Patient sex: F
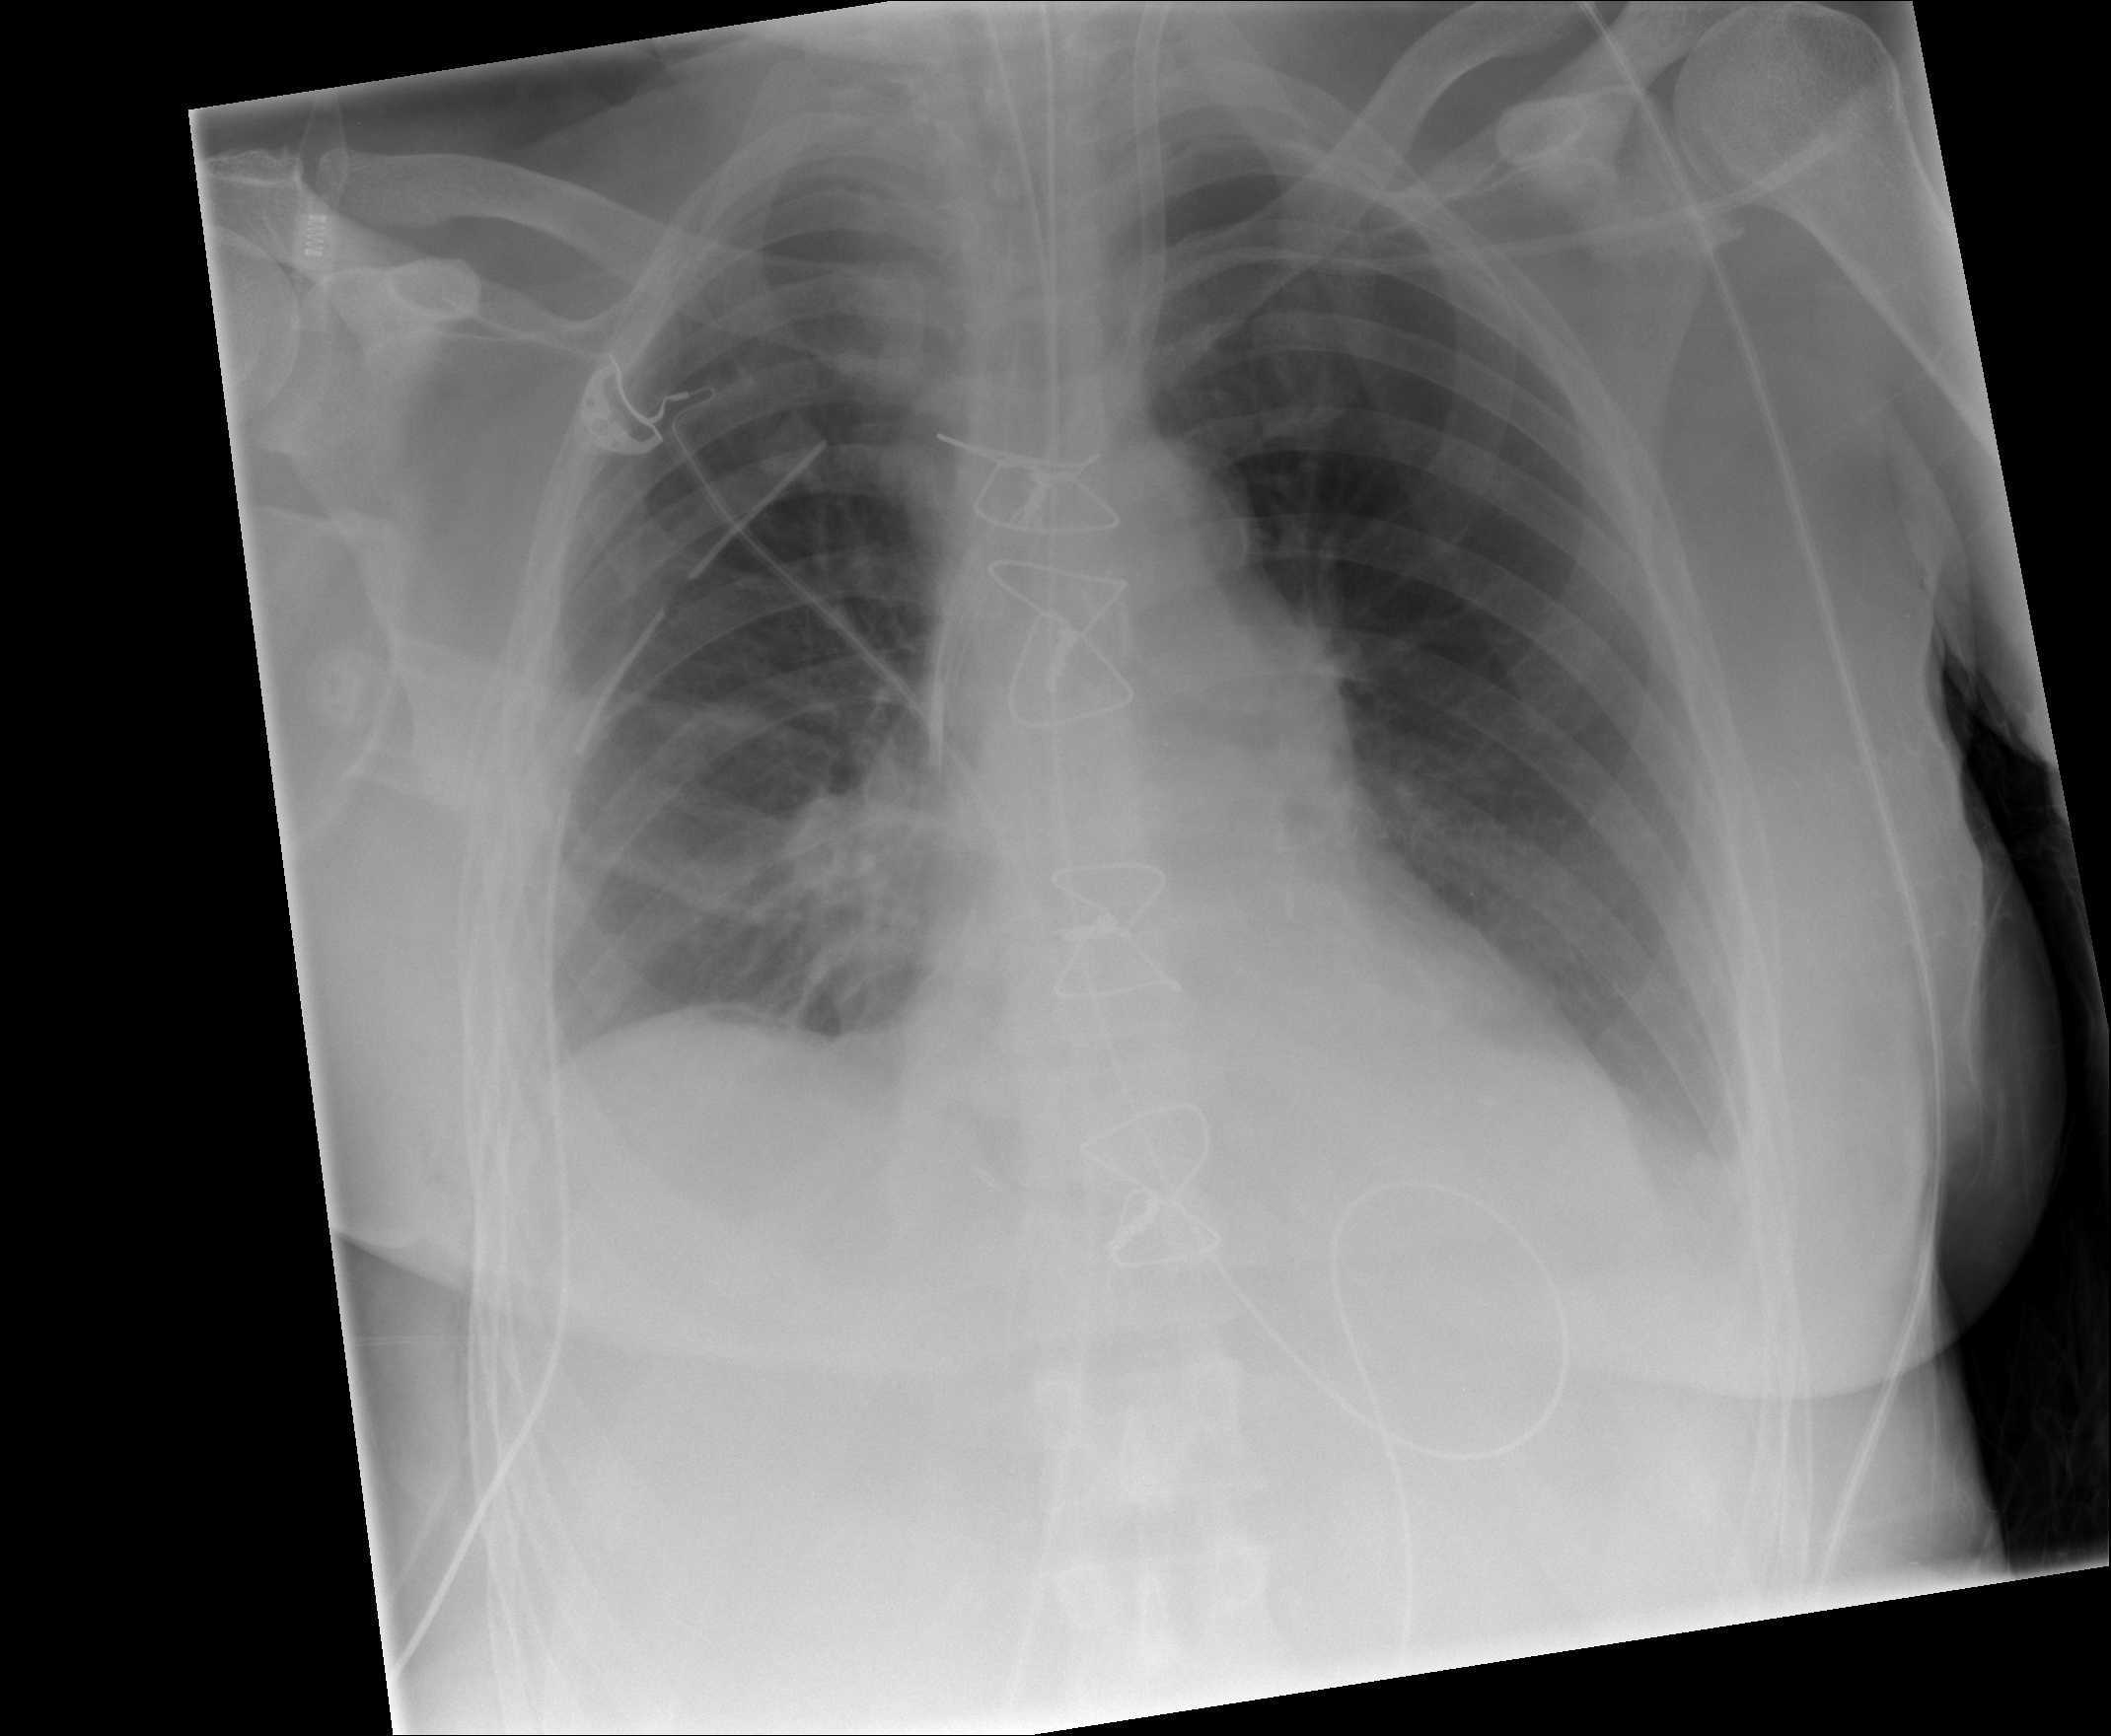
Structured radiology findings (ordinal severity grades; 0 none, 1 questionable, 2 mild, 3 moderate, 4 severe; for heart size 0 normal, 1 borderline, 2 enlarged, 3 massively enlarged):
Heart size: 1
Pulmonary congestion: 0
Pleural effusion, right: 1
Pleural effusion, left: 1
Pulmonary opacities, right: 0
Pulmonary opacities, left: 0
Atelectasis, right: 2
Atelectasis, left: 2